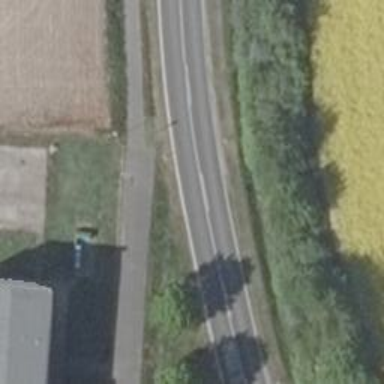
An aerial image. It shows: Cycleway.